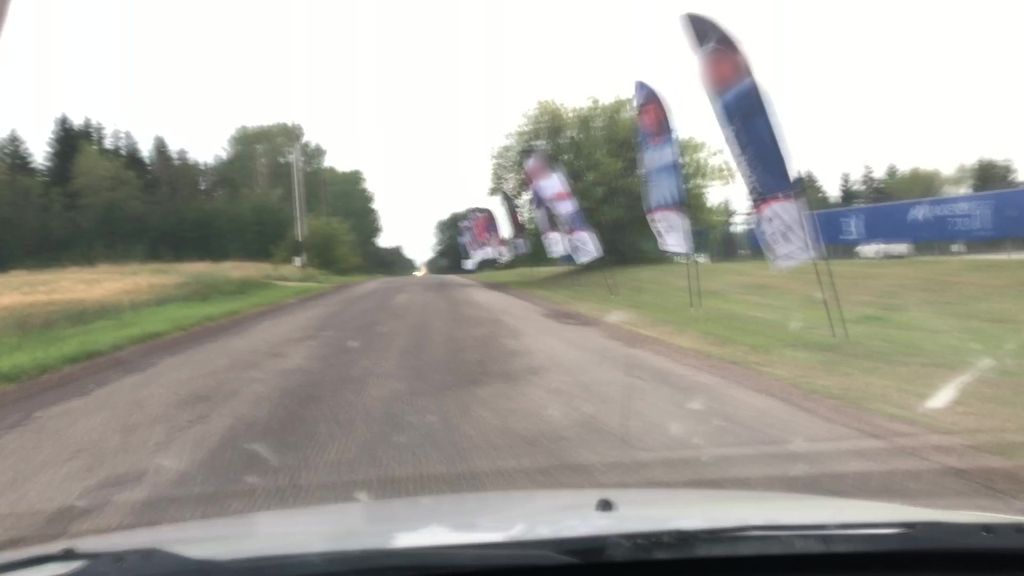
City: edmonton